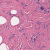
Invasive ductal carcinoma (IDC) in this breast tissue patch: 0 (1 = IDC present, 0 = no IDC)